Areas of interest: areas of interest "Training Institution"
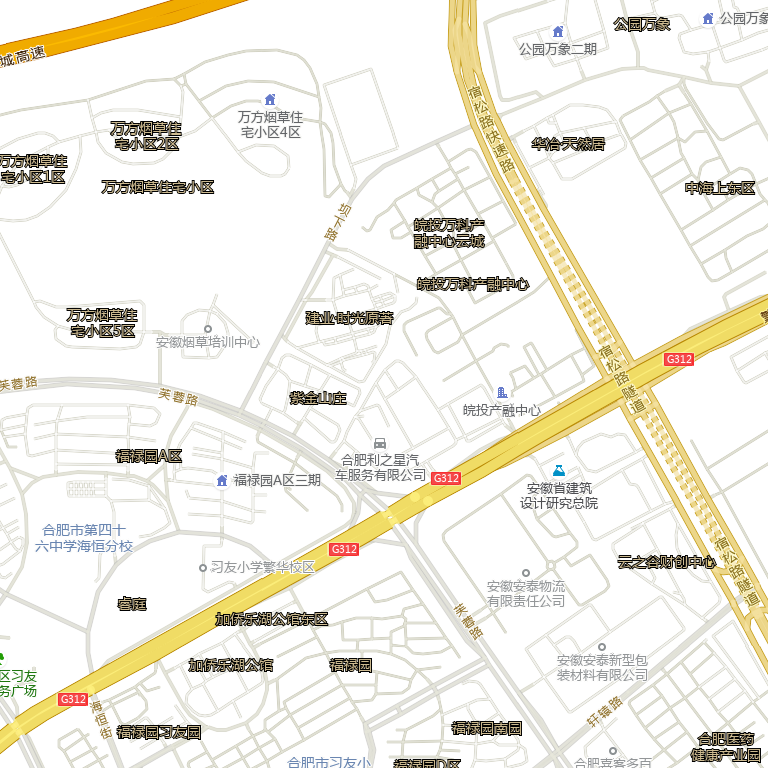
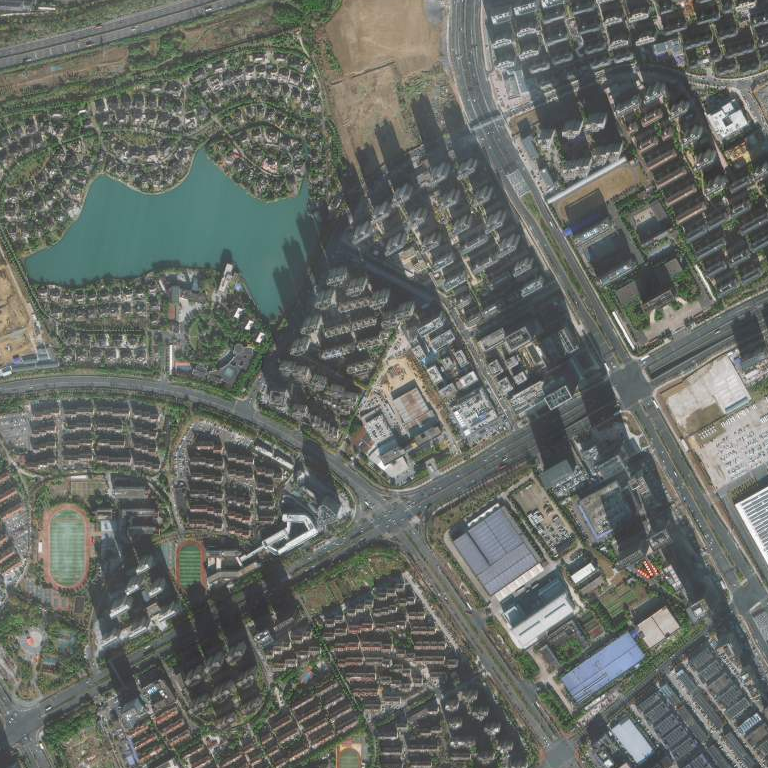